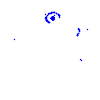
Particle: pion